Question: Building a chatbot for Slack with Dialoglow and a custom fulfillment.
I want to receive and handle the Slack event when the user opens a dialog with Bot.
Event is
I've checked on the custom subscription URL (without Dialoglow) and I'm able to receive this event. But inside Dialoglow I don't get any events.
I suppose the problem is with the naming of events (attached as a link). Did somebody encounter this?
Plus, I don't receive any other events. Request URL inside Slack is valid and correct (verified).
How events inside Dialogflow are named:

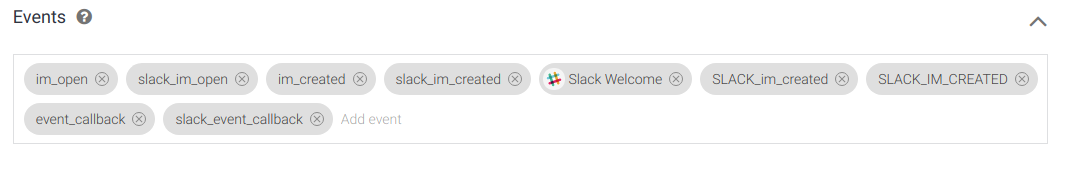
Answer: <URL>.